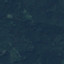
Label: Forest